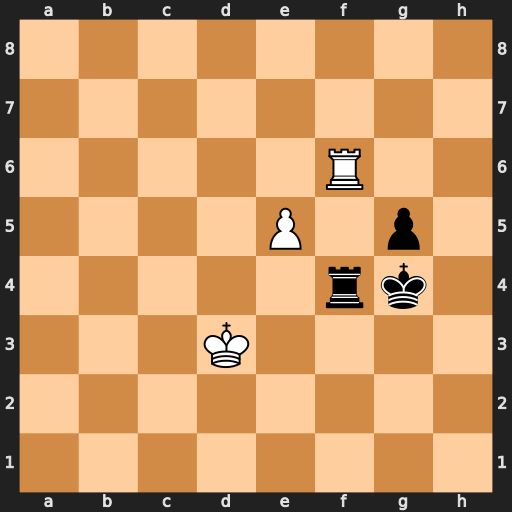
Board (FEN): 8/8/5R2/4P1p1/5rk1/3K4/8/8
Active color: w
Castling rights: -
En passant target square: -
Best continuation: Rxf4+ Kxf4 e6